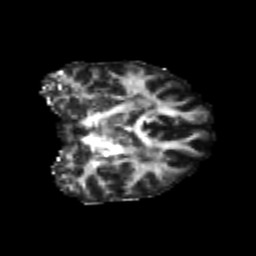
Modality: FA
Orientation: coronal
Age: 26
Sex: female
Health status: healthy
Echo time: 0.074 s